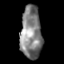
Tissue: skin
Cell type: Epithelial cells
Senescence score: 0.2868
Nuclear area (px): 1078
Mean DAPI intensity: 131.019